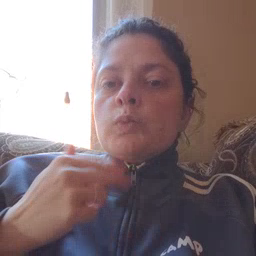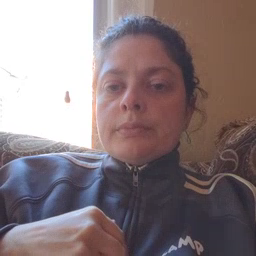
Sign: cute